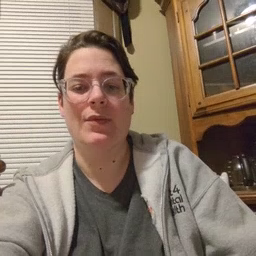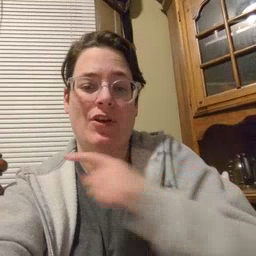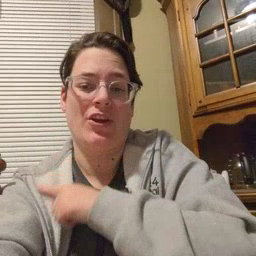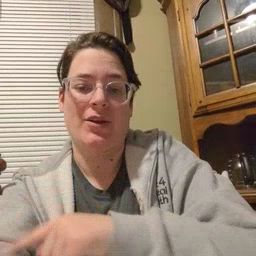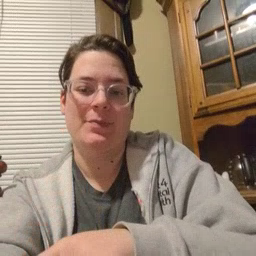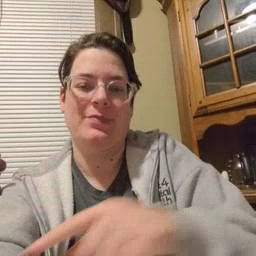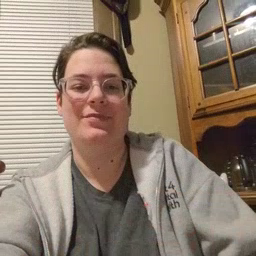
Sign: arm